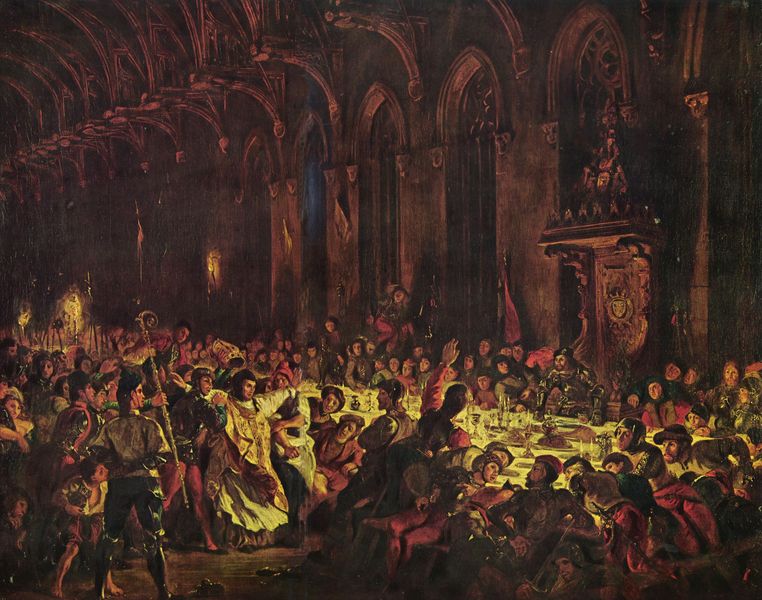
Titel: Ermordung des Bischofs von Lüttich
Künstler: Eugène Delacroix
Standort: Paris
Institution: Musée du Louvre
Schlagwörter: dunkel, gemälde, hand, mann, weiß, frauen, gelb, menschen, abend, braun, fenster, frankreich, frau, köpfe, licht, mitte, männer, nacht, raum, szene, säulen, tisch, unterhalten, gebäude, haus, rot, schloss, ansammlung, fest, gespräch, leute, malerei, menge, versammlung, feier, gelage, gläser, mützen, trinken, architektur, arme, historie, rahmen, innenraum, kirche, boden, geistlicher, gold, england, kinder, engel, venedig, stab, fahne, mauer, saal, romantik, schlacht, bischof, historienbild, kaiser, könig, papst, soldaten, thron, essen, tafel, kerzen, leuchter, stimmung, hoch, galerie, halle, bögen, gewölbe, burg, orientalisch, religion, dom, groß, festnahme, verhaftung, soldat, herrscher, tron, speisen, festlich, festmahl, ritter, heer, altar, arkaden, kathedrale, wappen, bankett, braten, braum, spitzbogen, jesus, krieger, tintoretto, krönung, priester, religiös, baldachin, konsolen, ereignis, abendmahl, orientalismus, glauben, fackel, drama, hofstaat, kreuzgang, maßwerk, delacroix, tonnengewölbe, fackeln, stabwerk, epitaph, staab, festlichkeit, prunkvoll, feuerschein, bischofsstab, neugierde, verkündung, konzil, konferenz, krummstab, feldheer, aufbrausend, bischoff, tafelrunde, festessen, episode, taffel, historisches genre, asyl, schummerig, wandgrab, festgelage, festin, fischblasen, hamlet, kraggewölbe, n, lüttich, dunkel gemälde, satten